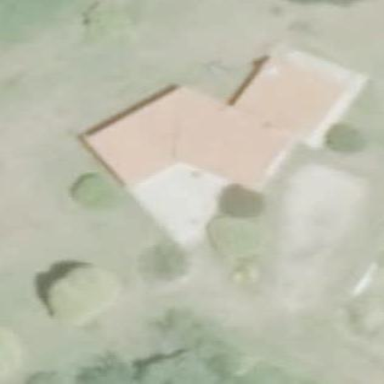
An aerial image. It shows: Simple house.